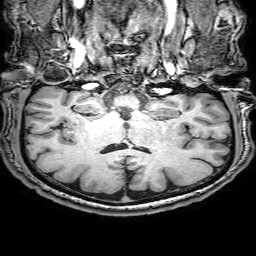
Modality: T1w
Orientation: sagittal
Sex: male
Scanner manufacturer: philips
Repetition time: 0.008227 s
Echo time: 0.00382 s